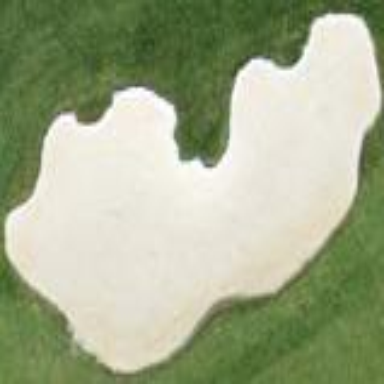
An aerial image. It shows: Golf bunker filled with sandy terrain.